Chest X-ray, AP view. Patient: 70 years old, sex M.
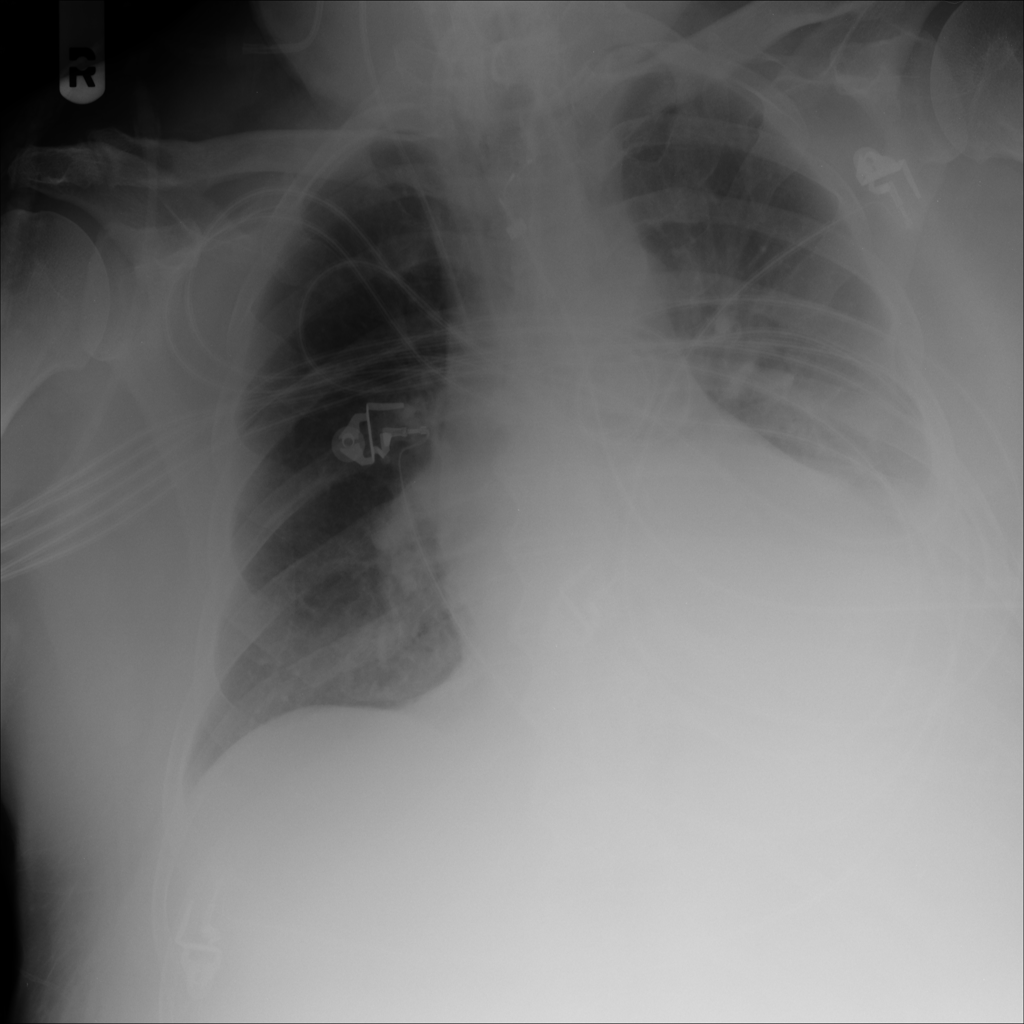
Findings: Infiltration